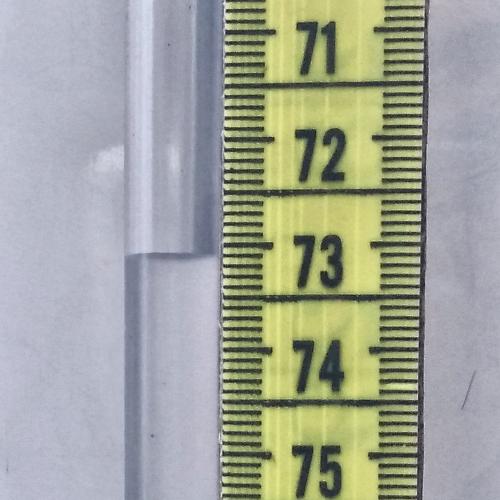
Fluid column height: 73.1 cm